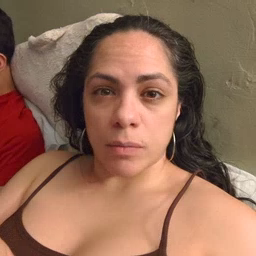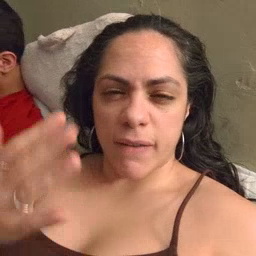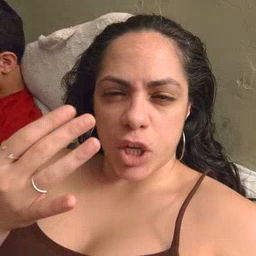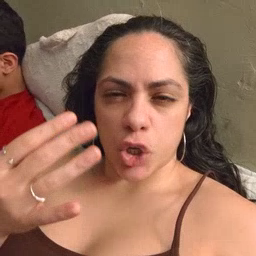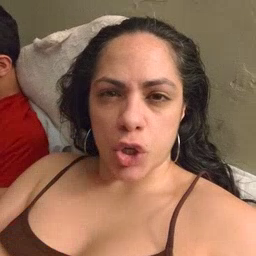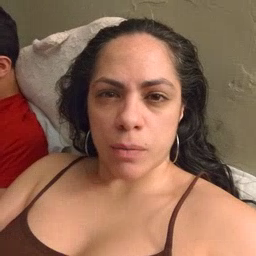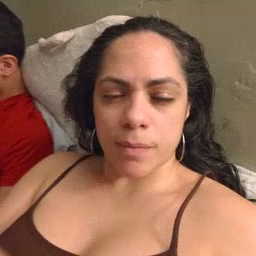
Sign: finger